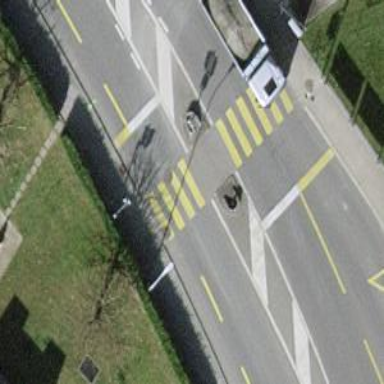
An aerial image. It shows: Tertiary road with asphalt surface including cycle lane.